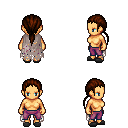
a pixel art fantasy rpg character, female body template, human, tanned skin, gray tattered cape, magenta pants, brown ponytail hairstyle, gray slippers, four views (front, back, left, right), 2x2 character sprite sheet, small pixel art, hard edges, no anti-aliasing